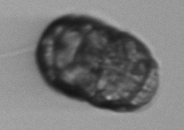
Label: Margalefidinium